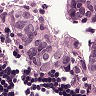
Metastatic tissue present: yes